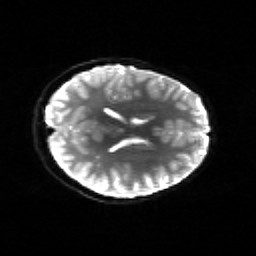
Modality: sbref
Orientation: axial
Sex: male
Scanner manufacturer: siemens
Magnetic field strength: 3 T
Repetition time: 5 s
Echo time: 0.071 s